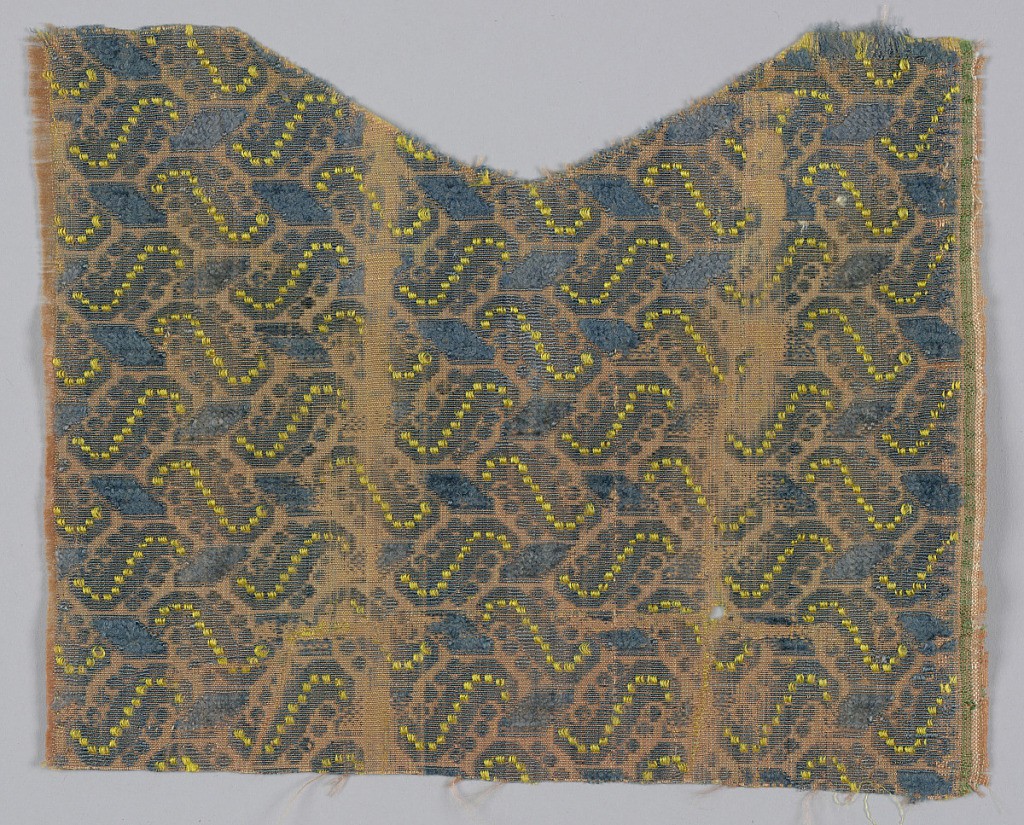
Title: Fragment
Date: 16th–17th century
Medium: silk Technique: supplementary warp forming raised pile (blue) in plain weave foundation with supplementary warp (yellow)
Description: Diagonal shapes in blue and yellow facing alternately in opposite directions on pinkish tan.